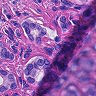
Metastatic tissue present: yes